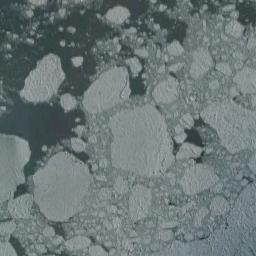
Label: sea_ice